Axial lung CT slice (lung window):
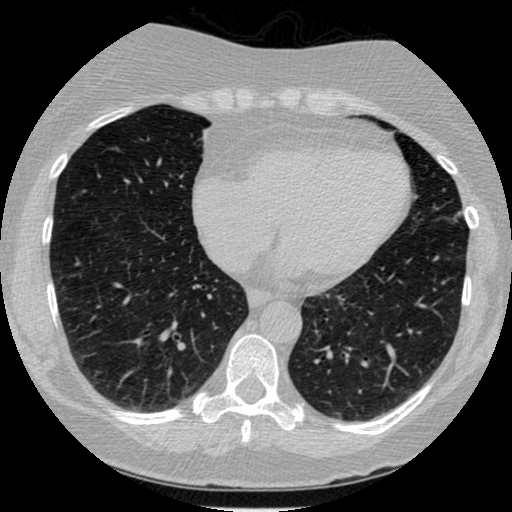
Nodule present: no